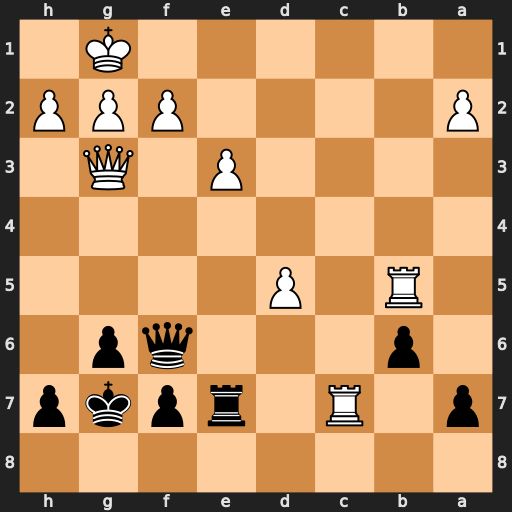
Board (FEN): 8/p1R1rpkp/1p3qp1/1R1P4/8/4P1Q1/P4PPP/6K1
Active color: b
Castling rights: -
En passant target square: -
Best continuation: Qa1+ Rb1 Qxb1+ Rc1 Qxc1#